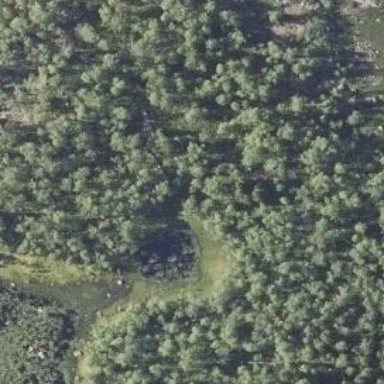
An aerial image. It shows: Wetland area.